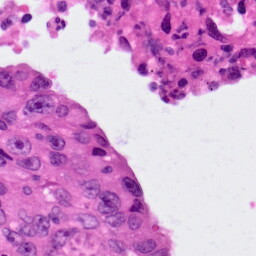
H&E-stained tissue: Lung